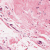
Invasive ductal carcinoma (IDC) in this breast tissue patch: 0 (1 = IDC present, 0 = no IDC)